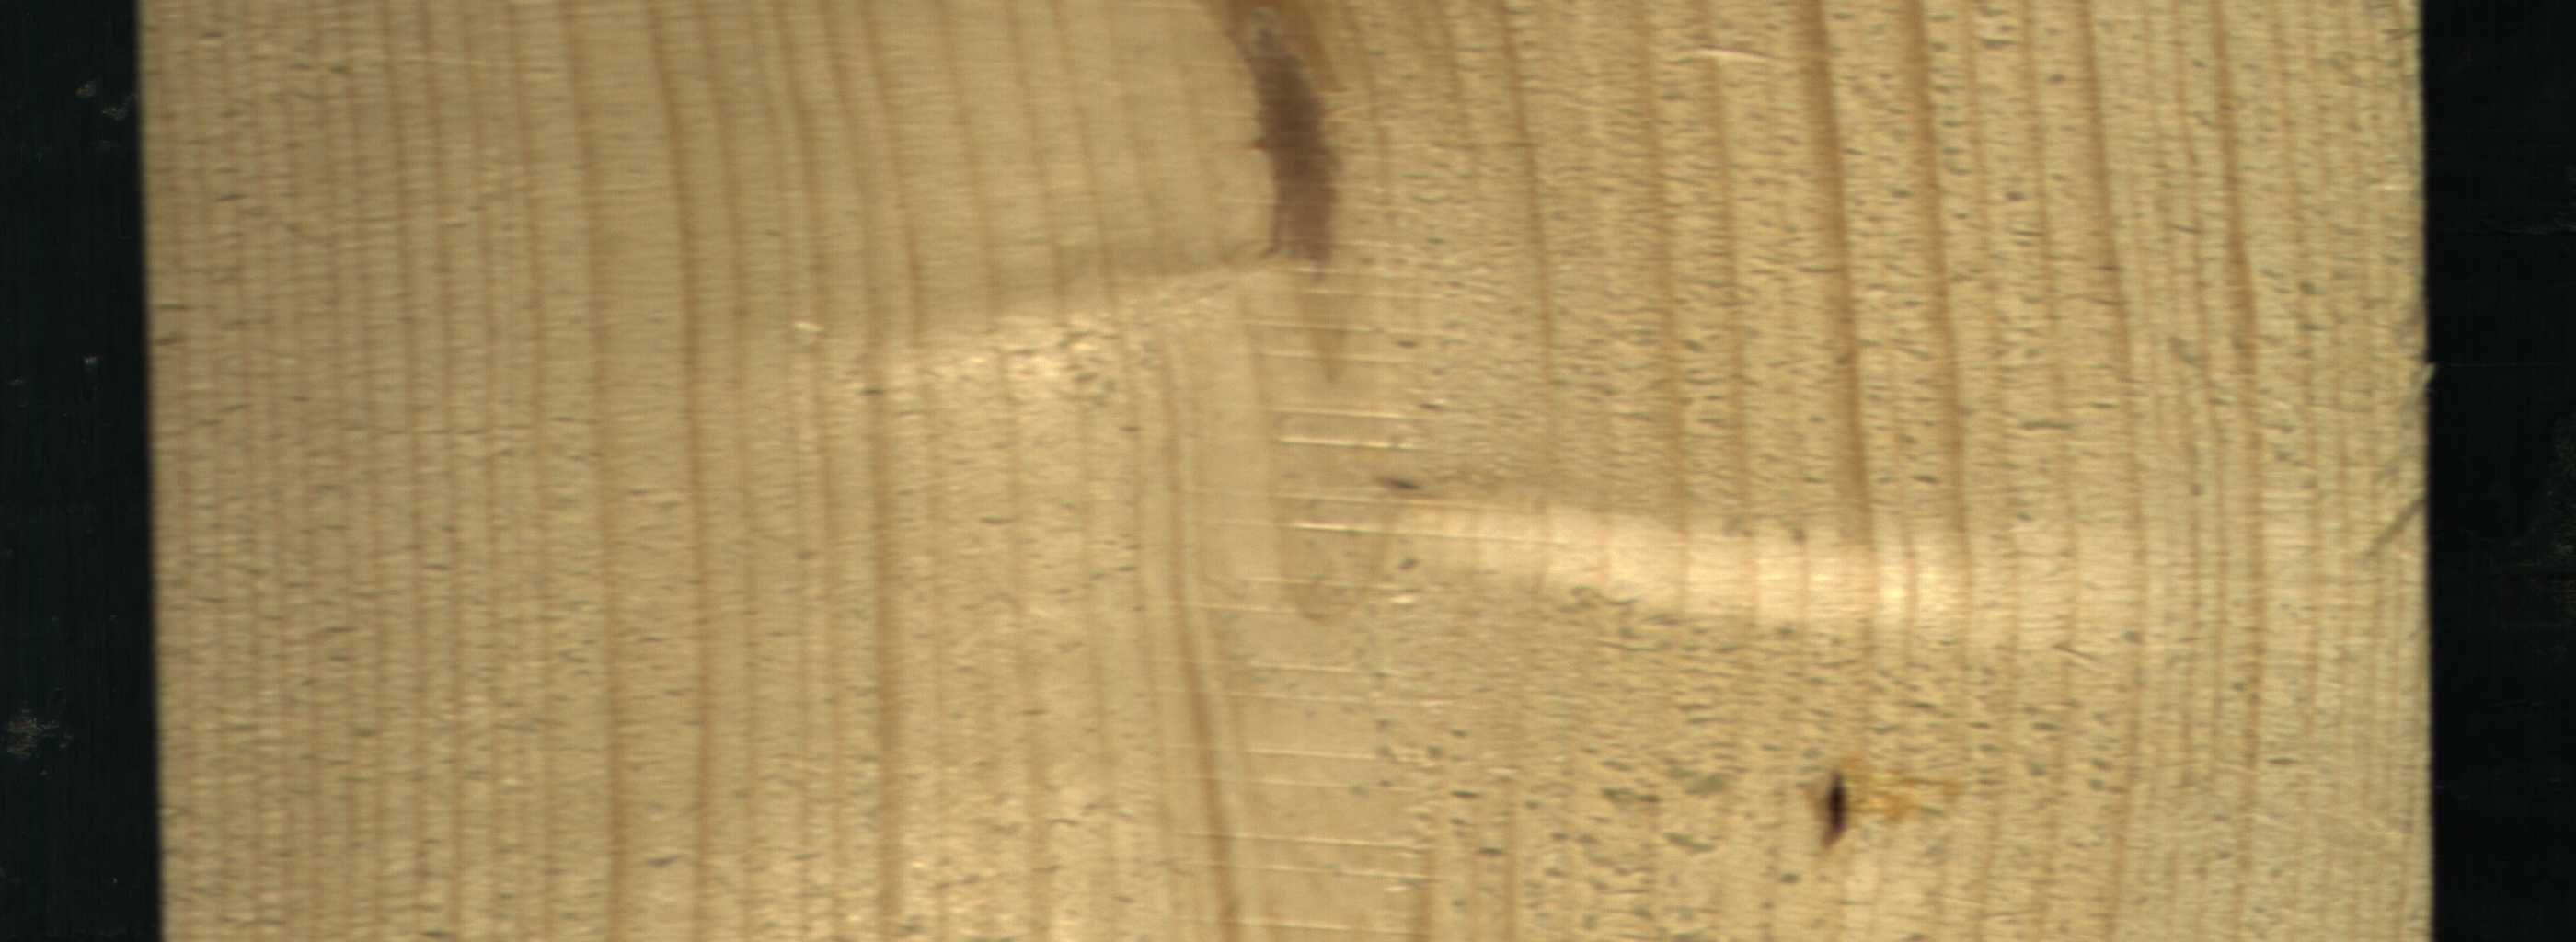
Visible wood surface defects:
resin
Quartzity